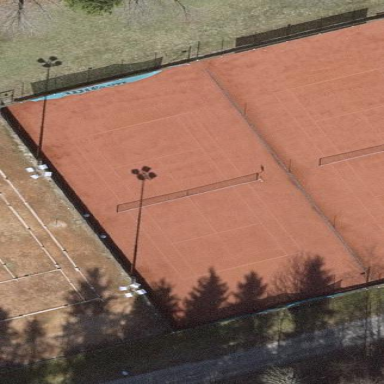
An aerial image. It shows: Tennis court in leisure pitch.